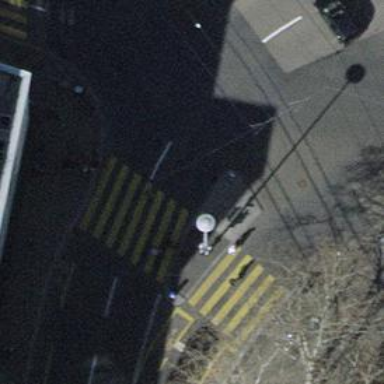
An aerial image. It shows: Kerb barrier.